Question: How do I check whether user's profile picture is default or uploaded in Google?
: When you get user details from APIs.

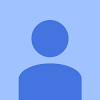
Answer: All of default profile pictures have the following URL:
'''
https://lh3.googleusercontent.com/-XdUIqdMkCWA/AAAAAAAAAAI/AAAAAAAAAAA/4252rscbv5M/photo.jpg
'''
You can just compare string equality of profile picture with the given one.